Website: walmart
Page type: payment
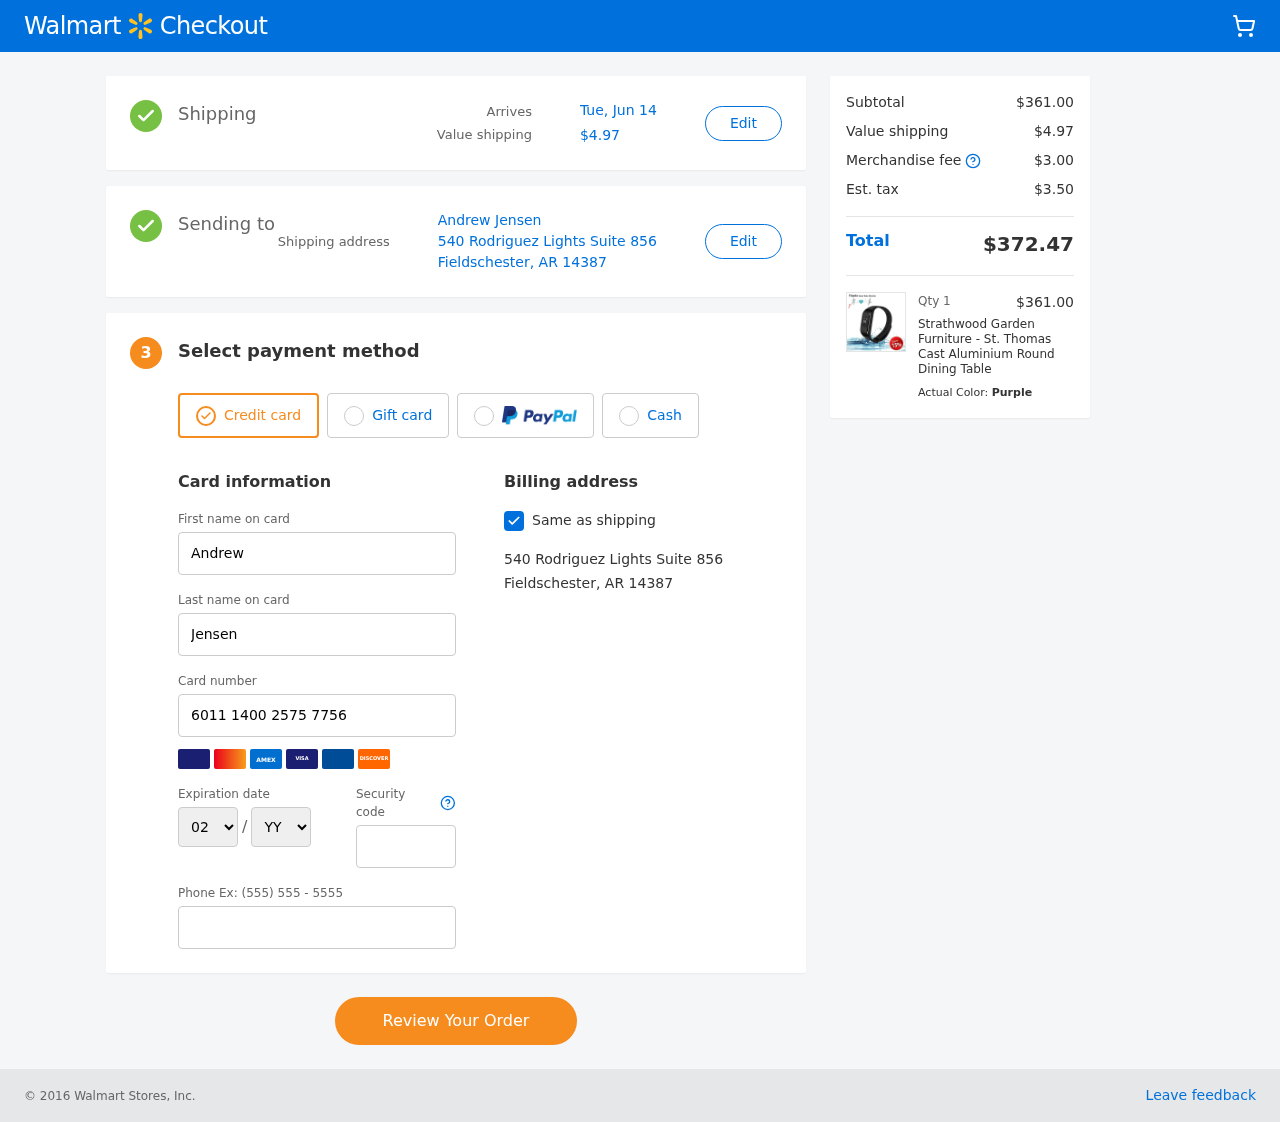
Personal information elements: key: PII_CARD_EXPIRY_MONTH
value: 02
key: PII_CARD_EXPIRY_YEAR
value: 27
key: PII_CITY_STATE_ZIP
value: Fieldschester, AR 14387
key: PII_FULLNAME
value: Andrew Jensen
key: PII_STREET
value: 540 Rodriguez Lights Suite 856
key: PII_FIRSTNAME
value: Andrew
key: PII_LASTNAME
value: Jensen
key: PII_CARD_NUMBER
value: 6011 1400 2575 7756
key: PII_CARD_CVV
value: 354
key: PII_PHONE
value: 9195297371
Product elements: key: PRODUCT1_NAME
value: Strathwood Garden Furniture - St. Thomas Cast Aluminium Round Dining Table
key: PRODUCT1_PRICE
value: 361
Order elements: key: ORDER_DELIVERY_DATE
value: Tue, Jun 14
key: ORDER_SHIPPING_COST
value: $4.97
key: ORDER_SUBTOTAL
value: $361.00
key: ORDER_MERCHANDISE_FEE
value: $3.00
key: ORDER_TAX
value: $3.50
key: ORDER_TOTAL
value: $372.47
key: ORDER_NUM_ITEMS
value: Qty 1